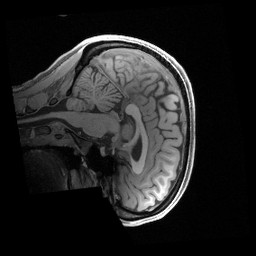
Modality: T1w
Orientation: sagittal
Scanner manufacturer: siemens
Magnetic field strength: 3 T
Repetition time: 2.4 s
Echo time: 0.00222 s